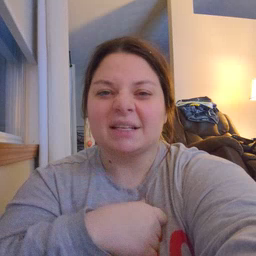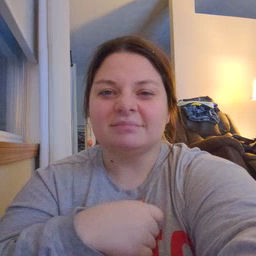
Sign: dirty